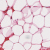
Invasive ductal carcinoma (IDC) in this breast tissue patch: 0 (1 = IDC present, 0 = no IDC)